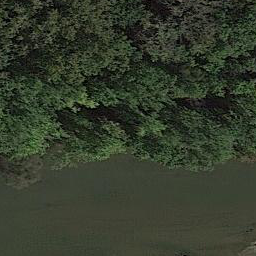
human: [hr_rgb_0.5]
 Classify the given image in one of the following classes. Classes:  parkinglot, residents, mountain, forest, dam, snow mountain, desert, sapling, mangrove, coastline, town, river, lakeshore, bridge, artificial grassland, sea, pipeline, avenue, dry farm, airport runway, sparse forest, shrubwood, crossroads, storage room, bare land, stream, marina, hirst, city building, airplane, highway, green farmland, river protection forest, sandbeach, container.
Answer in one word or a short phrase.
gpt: river protection forest